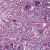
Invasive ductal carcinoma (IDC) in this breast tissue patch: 0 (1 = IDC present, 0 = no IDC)